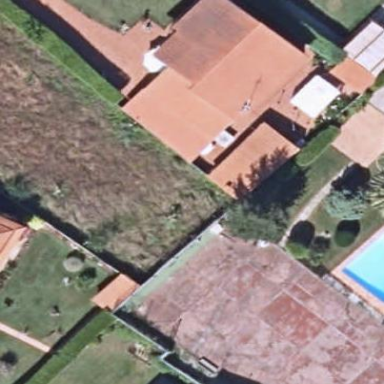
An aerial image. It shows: Simple house.